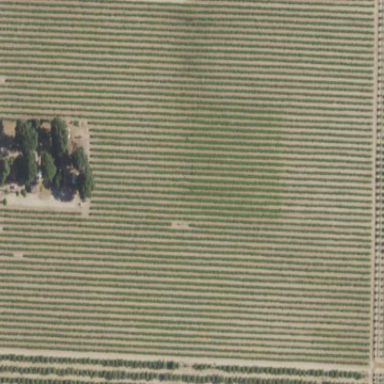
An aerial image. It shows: Vineyard.